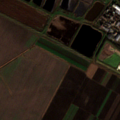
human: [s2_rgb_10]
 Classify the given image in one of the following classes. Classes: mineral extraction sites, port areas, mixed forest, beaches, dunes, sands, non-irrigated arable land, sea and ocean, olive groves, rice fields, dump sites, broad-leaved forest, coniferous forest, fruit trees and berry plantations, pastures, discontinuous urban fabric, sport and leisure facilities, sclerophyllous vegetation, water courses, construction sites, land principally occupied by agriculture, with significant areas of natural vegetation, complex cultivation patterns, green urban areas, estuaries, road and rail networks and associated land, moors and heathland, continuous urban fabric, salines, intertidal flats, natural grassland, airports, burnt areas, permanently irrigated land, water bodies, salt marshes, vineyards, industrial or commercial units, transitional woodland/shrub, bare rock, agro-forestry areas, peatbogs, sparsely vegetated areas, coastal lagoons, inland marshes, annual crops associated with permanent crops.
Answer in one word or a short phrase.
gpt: industrial or commercial units, non-irrigated arable land, water bodies